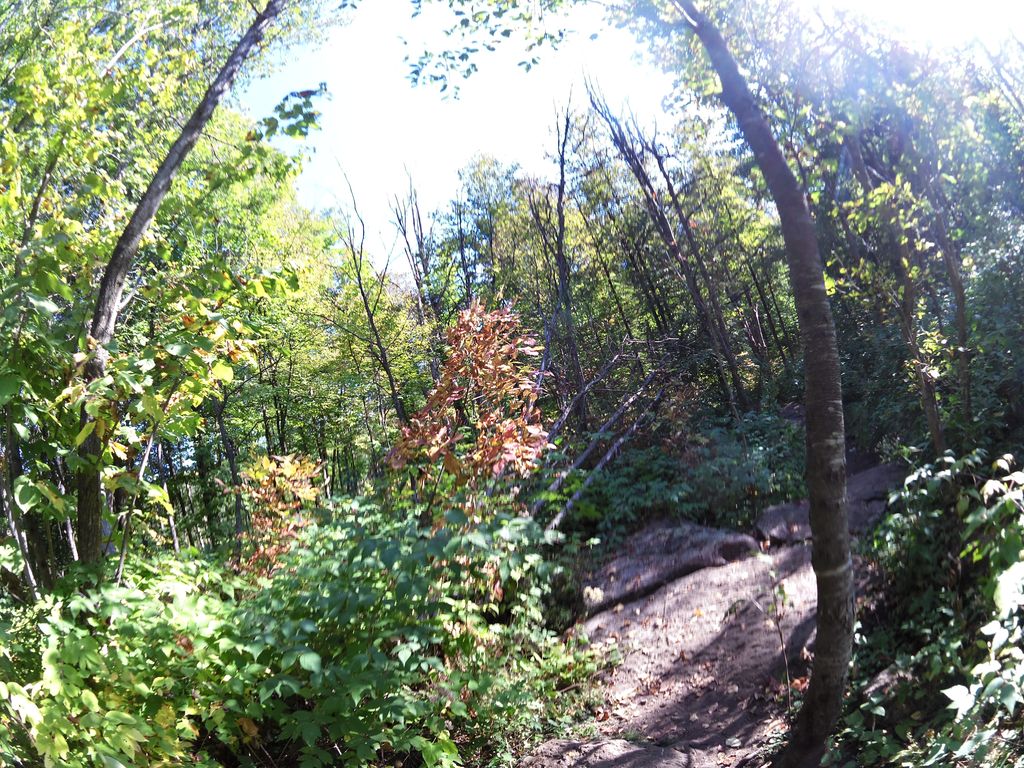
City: ottawa-gatineau